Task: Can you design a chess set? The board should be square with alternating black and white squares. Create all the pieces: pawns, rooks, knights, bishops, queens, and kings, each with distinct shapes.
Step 2156:
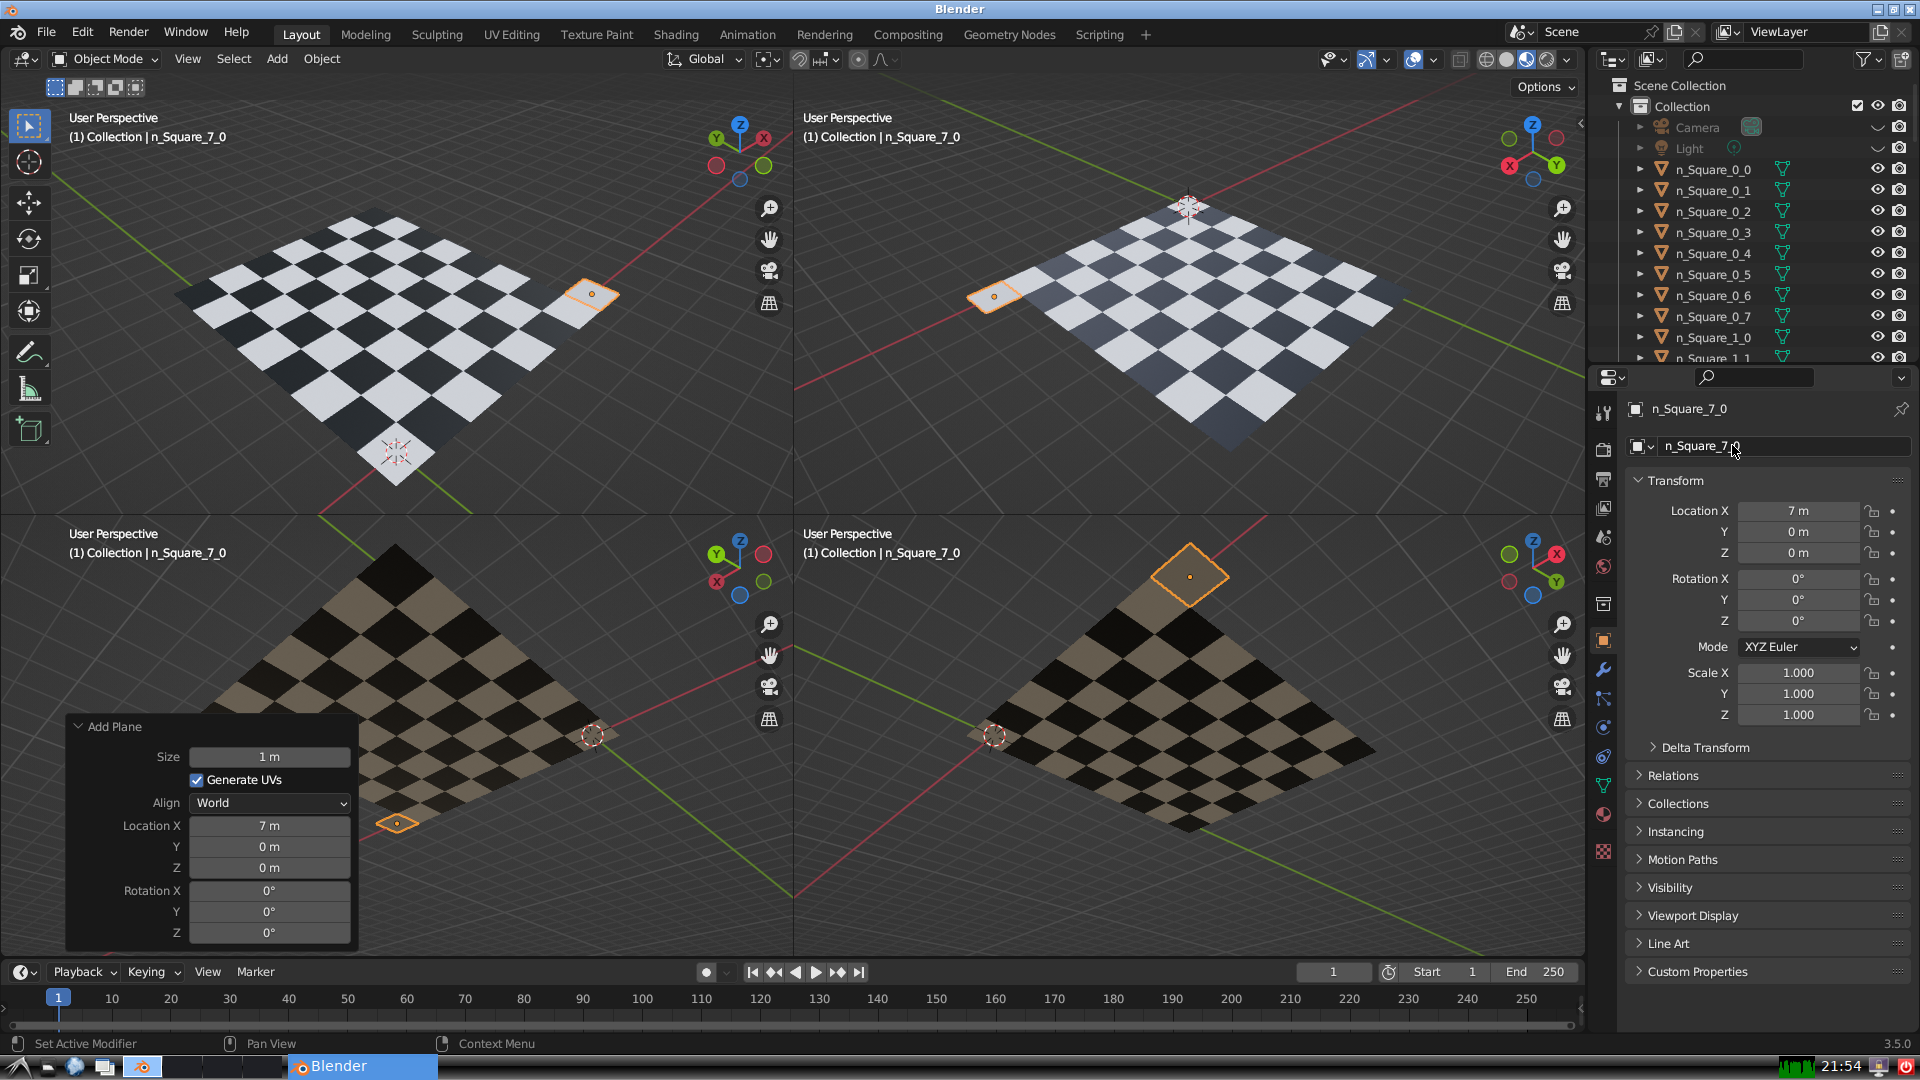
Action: {"mouse_move": [1603, 815]}